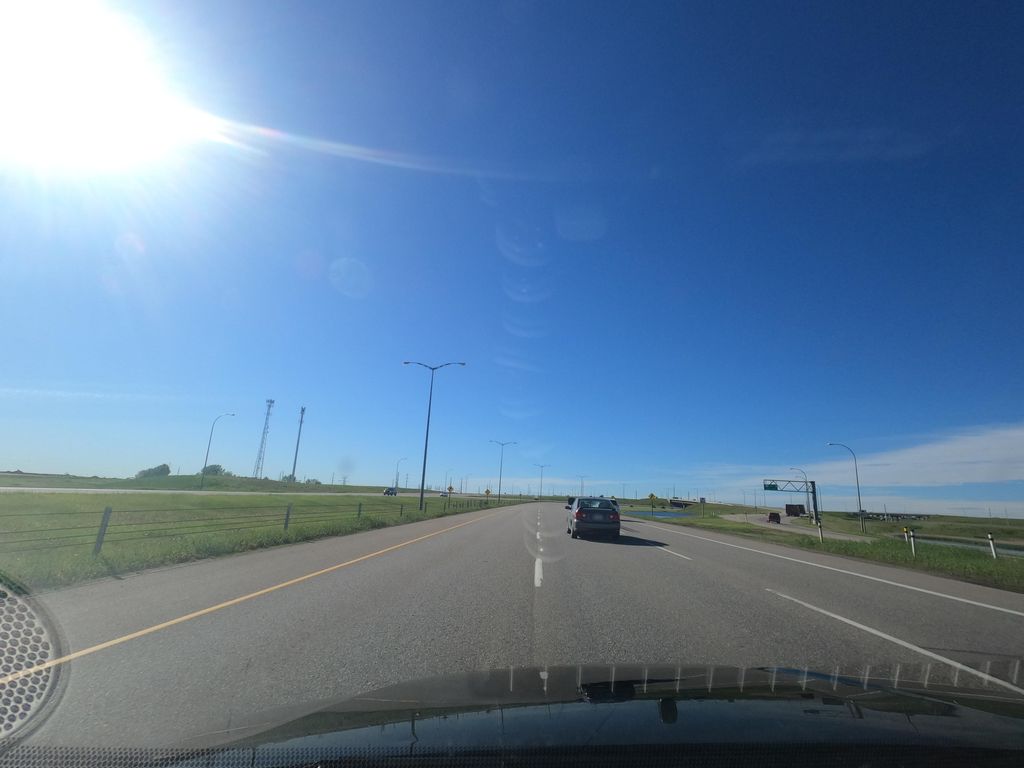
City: calgary